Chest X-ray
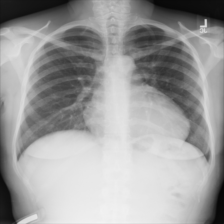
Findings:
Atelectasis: negative
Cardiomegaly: positive
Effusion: negative
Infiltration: negative
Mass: negative
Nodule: negative
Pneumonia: negative
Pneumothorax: negative
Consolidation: negative
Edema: negative
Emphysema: negative
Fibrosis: negative
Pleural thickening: negative
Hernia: negative